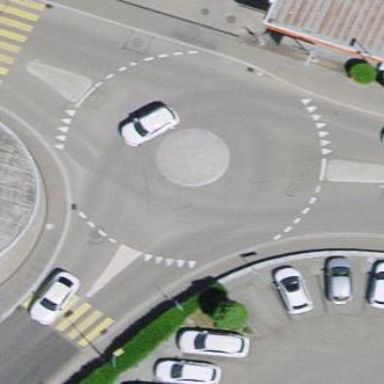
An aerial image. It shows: Roundabout on primary highway.